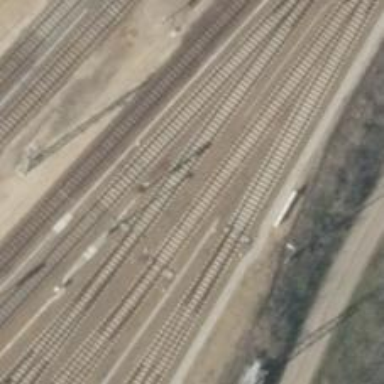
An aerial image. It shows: Railway switch.